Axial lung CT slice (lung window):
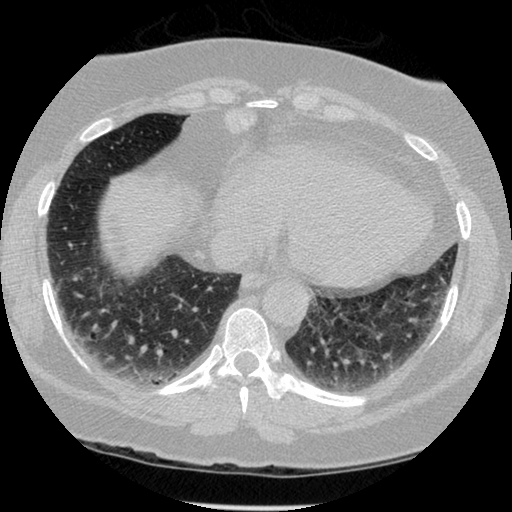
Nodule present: no